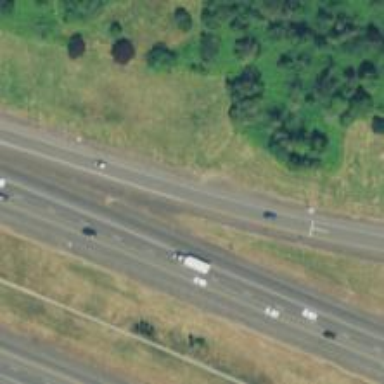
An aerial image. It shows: Asphalt motorway link.